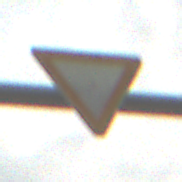
Verkehrszeichen: VorfahrtGewaehren
Umgebung: Outdoor, Suburban
Tageszeit: MorningAfternoon
Wetter: PartlyCloudy
Licht: Natural
Jahreszeit: NotSpecified
Kontrast: LowContrast